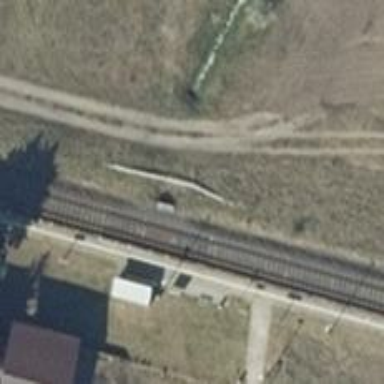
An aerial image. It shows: Public transport stop position along the railway.